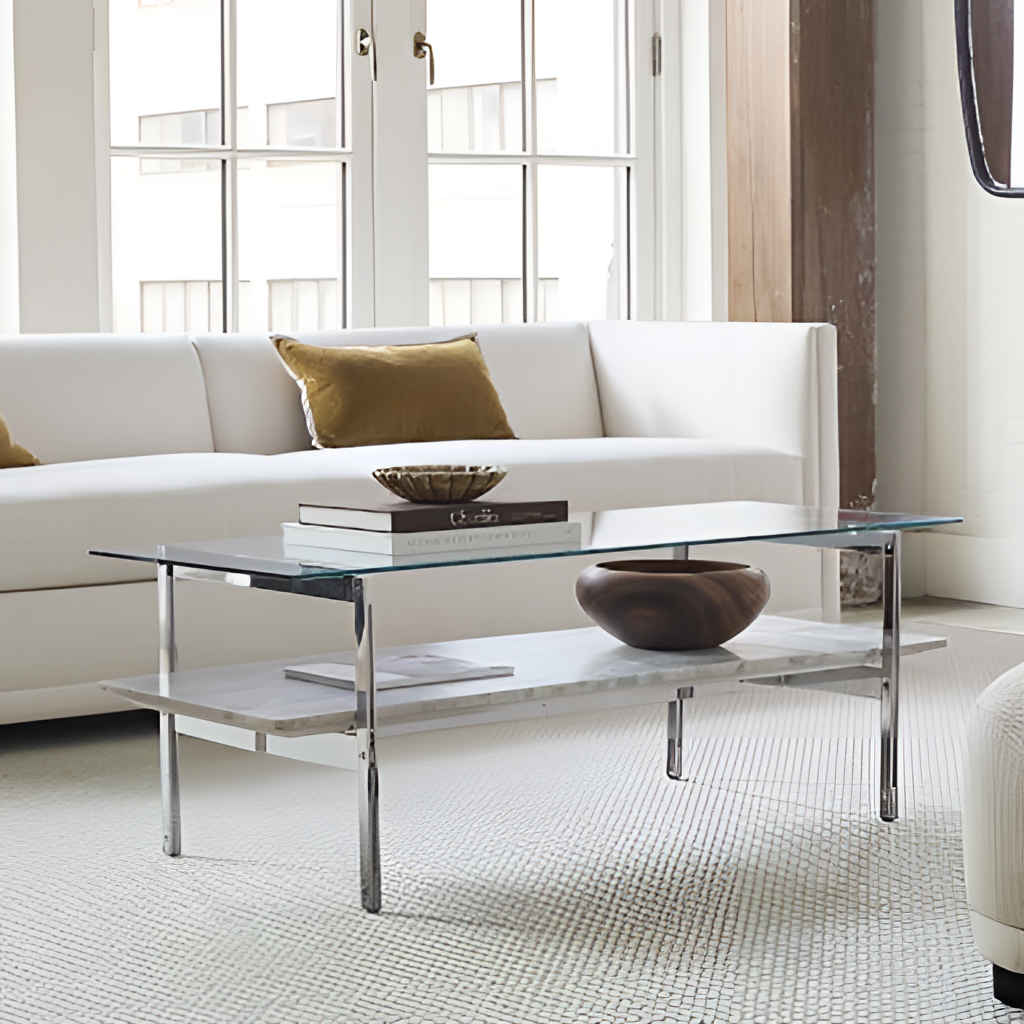
living room, and chrome coffee table, beige carpet flooring, with fine weave pattern, paint wallpaper, with solid pattern, contemporary